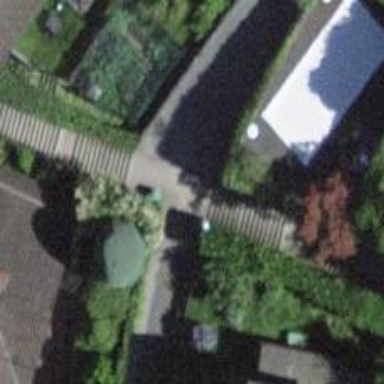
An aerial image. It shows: Road with steps.